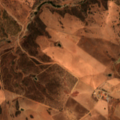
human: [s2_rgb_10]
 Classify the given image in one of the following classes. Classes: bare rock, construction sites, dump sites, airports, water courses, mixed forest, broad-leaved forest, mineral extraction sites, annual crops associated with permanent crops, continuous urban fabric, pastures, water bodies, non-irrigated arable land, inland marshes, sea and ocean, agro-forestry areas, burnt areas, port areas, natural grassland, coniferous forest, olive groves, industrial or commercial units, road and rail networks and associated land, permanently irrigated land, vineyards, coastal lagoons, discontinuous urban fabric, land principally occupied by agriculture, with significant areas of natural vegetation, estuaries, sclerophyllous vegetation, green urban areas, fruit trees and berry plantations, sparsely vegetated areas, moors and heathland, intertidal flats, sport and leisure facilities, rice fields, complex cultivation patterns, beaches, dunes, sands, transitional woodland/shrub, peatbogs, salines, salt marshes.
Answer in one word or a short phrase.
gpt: non-irrigated arable land, agro-forestry areas, sclerophyllous vegetation, transitional woodland/shrub, water bodies